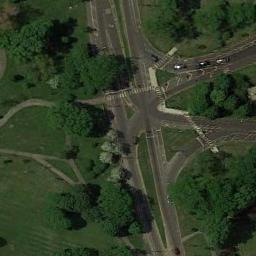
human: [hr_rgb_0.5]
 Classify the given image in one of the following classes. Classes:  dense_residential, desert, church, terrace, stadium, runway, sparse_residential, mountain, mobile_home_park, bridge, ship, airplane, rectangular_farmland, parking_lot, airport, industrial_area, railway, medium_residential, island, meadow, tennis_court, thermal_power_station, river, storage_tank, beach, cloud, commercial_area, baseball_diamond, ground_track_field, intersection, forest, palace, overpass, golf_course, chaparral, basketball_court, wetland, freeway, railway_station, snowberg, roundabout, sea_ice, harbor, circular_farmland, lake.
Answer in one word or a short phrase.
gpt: intersection